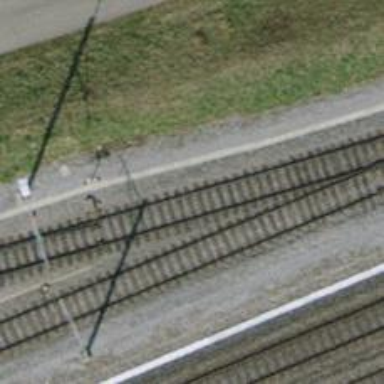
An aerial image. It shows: Single railway track with electrified contact line. It is spur track.